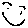
Label: smiley face